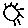
Label: sun